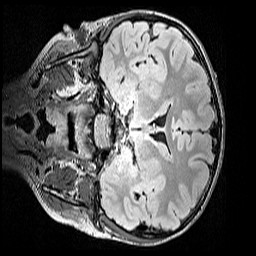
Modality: FLAIR
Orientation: coronal
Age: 9
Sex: male
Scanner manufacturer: siemens
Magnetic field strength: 3 T
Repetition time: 5 s
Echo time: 0.388 s